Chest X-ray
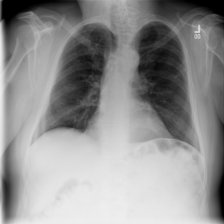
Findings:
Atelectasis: negative
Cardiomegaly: negative
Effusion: negative
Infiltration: negative
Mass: negative
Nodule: negative
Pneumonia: negative
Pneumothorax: negative
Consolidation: negative
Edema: negative
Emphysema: negative
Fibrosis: negative
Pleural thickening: negative
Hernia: negative